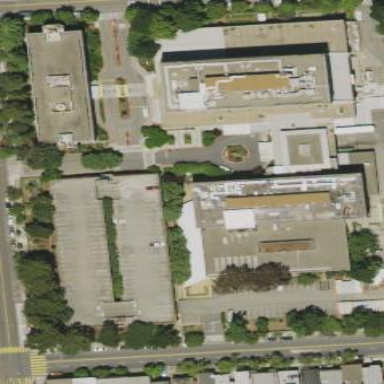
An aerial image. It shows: Healthcare facility identified as hospital.